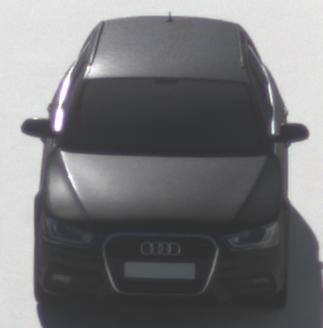
Make: Audi
Model: A4 Avant 1.8 TFSI
Detailed model: A4 (B8) Avant
Model produced from: 2012/02
Model produced until: 2015/04
Doors: 5
Color: black
Road condition: dry road
Daytime: morning or afternoon
Contrast: high contrast